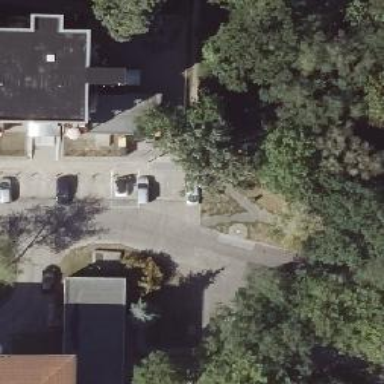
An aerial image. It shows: Residential road with concrete surface.